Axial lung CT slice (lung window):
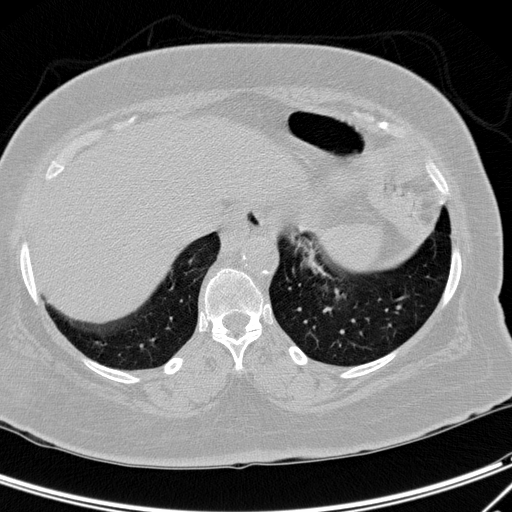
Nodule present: no